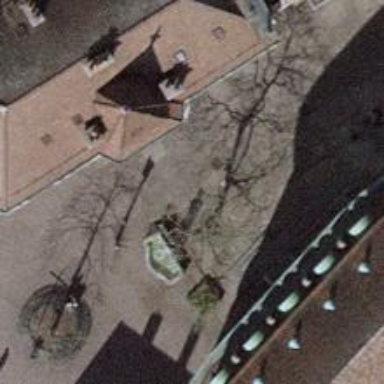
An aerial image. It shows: Beautiful fountain.